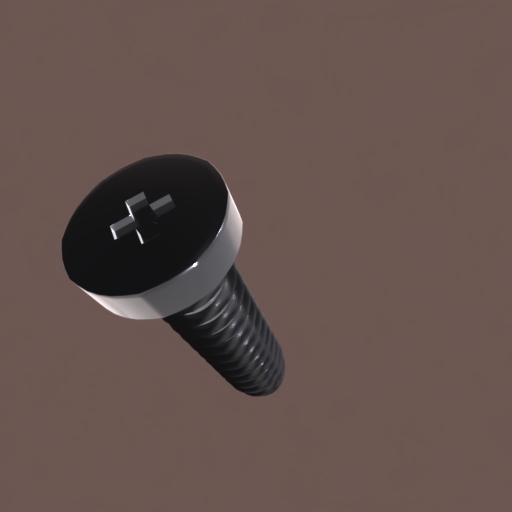
Label: screw